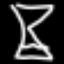
Label: hourglass